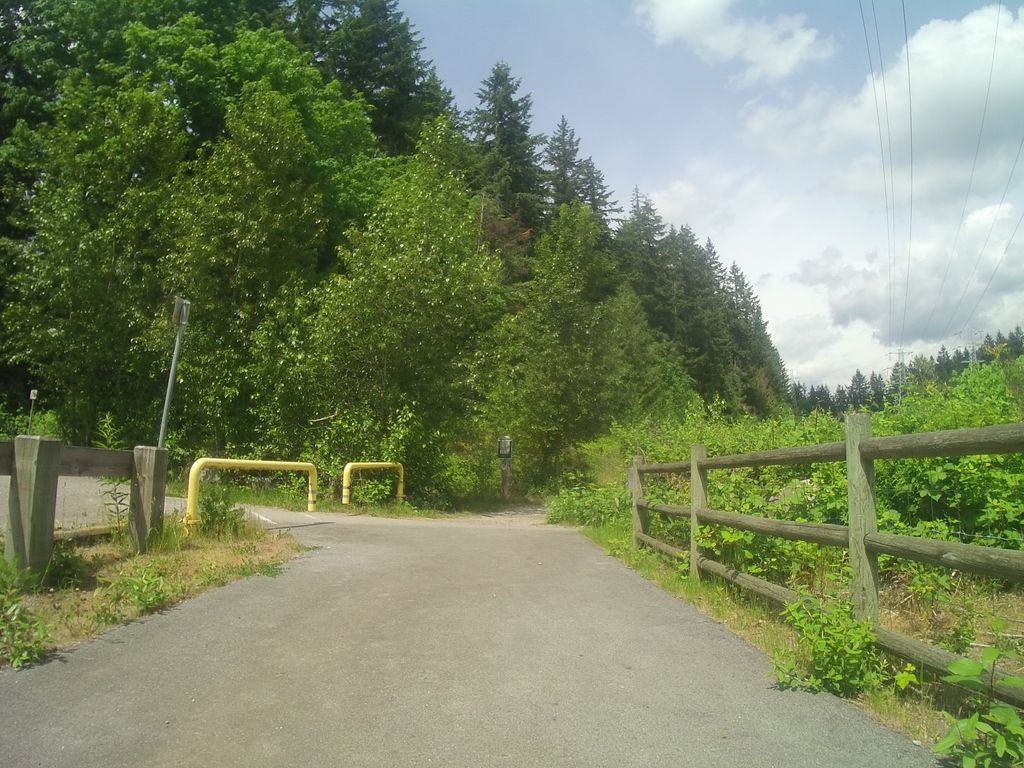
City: vancouver